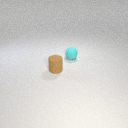
small cyan rubber sphere behind small brown rubber cylinder